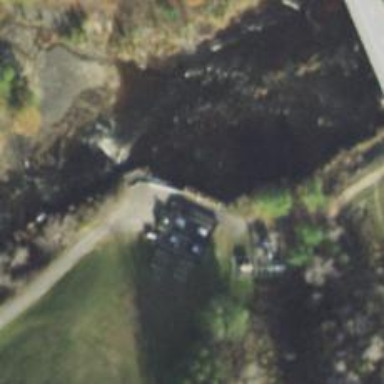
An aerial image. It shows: Culvert tunnel under canal.